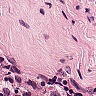
Metastatic tissue present: no